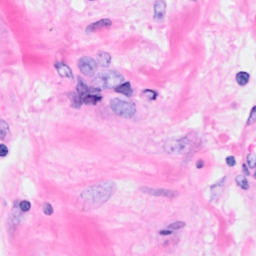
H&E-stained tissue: Breast